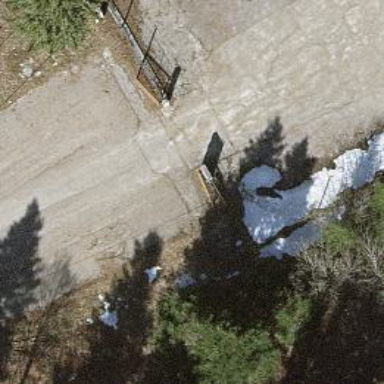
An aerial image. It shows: Gate.